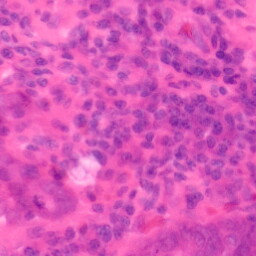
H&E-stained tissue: Colon